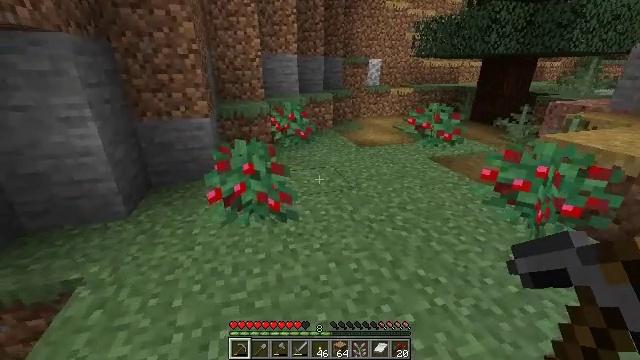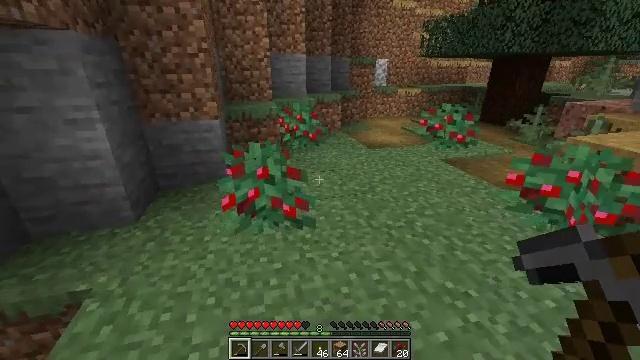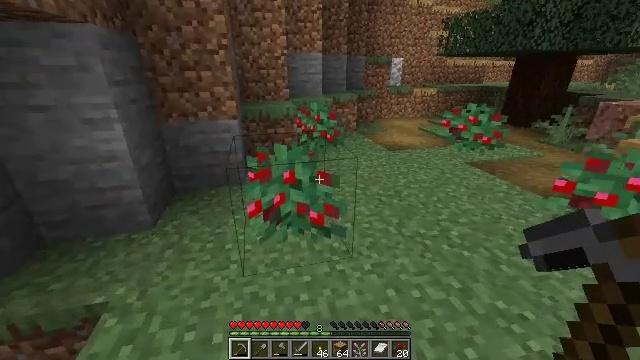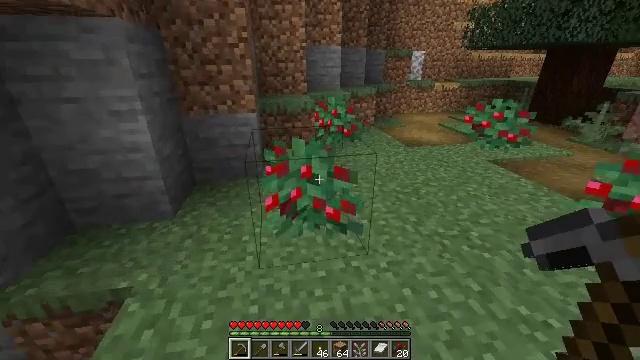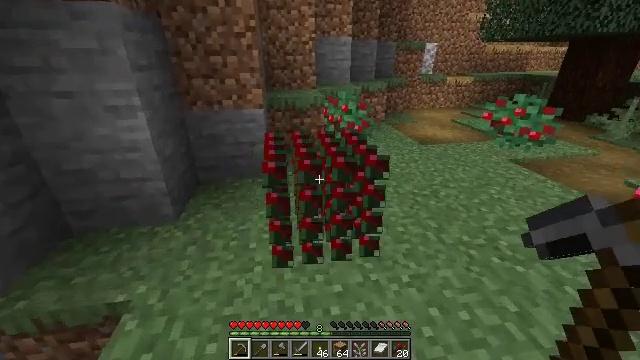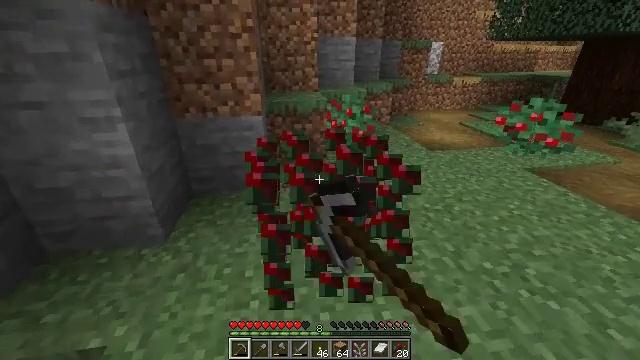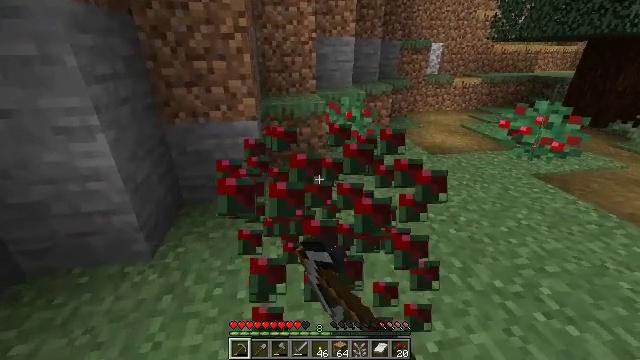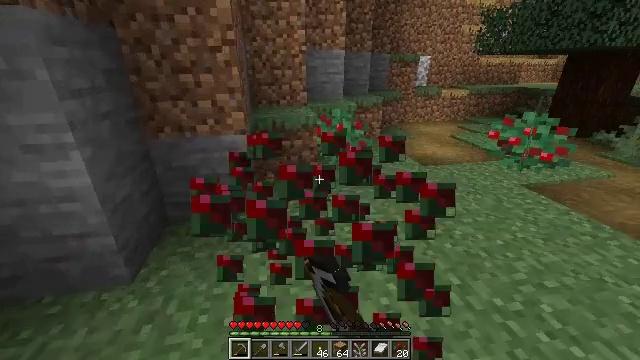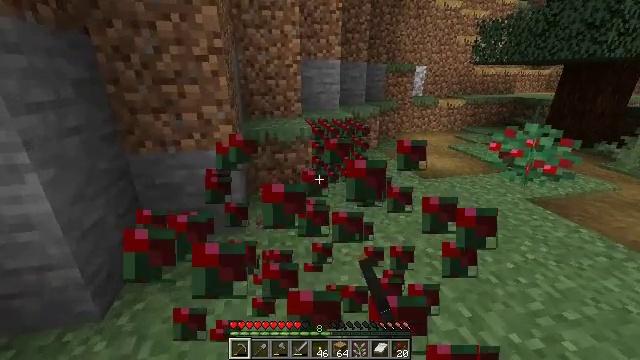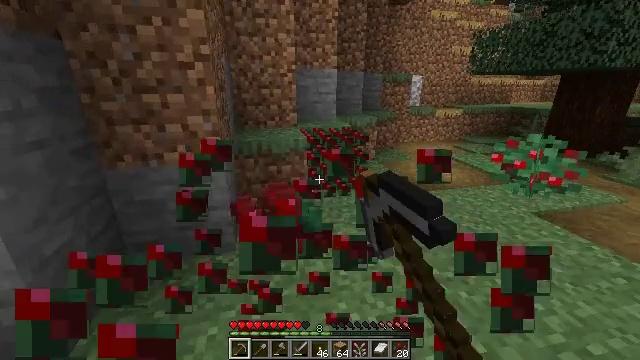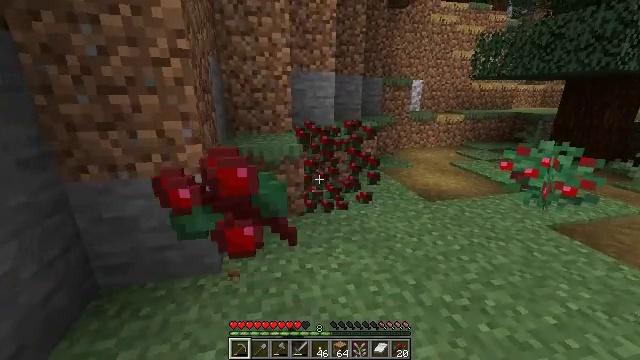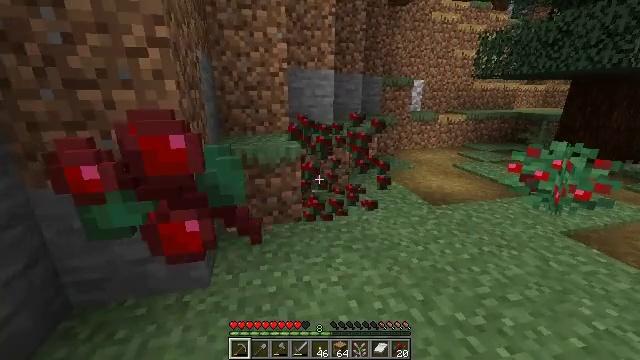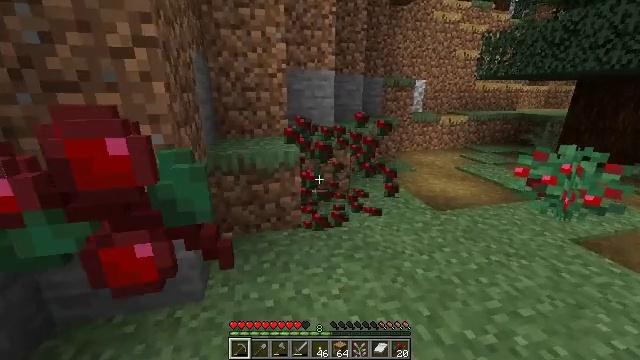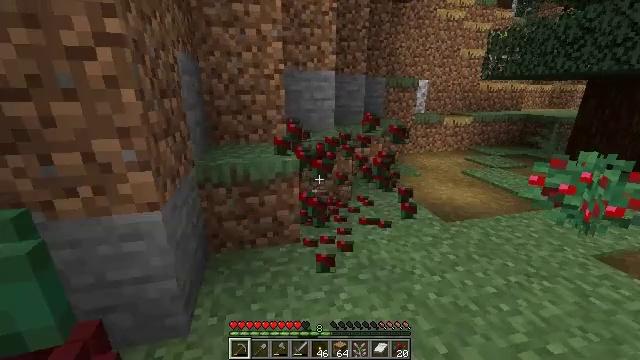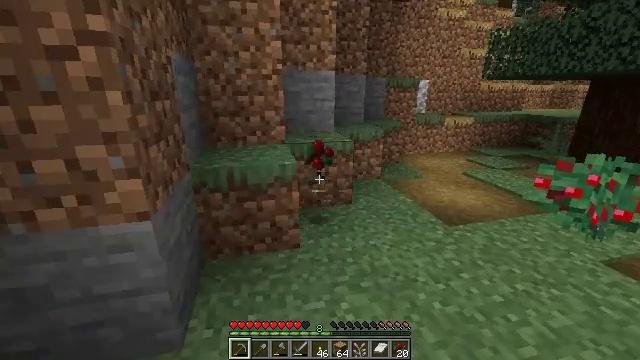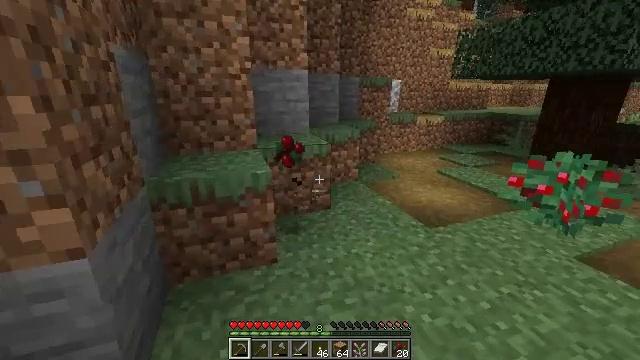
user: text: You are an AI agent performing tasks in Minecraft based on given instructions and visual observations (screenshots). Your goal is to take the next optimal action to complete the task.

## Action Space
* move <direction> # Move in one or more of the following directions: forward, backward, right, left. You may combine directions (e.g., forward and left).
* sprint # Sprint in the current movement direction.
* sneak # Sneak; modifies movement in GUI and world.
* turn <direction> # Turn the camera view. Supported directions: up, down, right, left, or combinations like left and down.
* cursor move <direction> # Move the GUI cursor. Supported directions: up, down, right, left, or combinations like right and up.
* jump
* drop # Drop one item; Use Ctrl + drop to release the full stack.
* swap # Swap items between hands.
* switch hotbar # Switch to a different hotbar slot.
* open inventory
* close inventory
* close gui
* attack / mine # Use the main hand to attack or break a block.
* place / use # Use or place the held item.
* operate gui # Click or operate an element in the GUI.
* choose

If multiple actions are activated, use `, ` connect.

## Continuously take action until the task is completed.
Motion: motion action
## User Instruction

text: Gather materials from the sweet berry bush.
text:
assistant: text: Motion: move forward and move left
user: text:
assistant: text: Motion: move forward and move left, turn left
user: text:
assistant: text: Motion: move forward, turn left and down
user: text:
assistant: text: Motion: move forward, turn left and down, attack / mine
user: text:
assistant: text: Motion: move forward, attack / mine
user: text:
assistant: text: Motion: move forward, attack / mine
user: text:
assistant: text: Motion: move forward, turn right and up, attack / mine
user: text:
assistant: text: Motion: move forward, turn up, attack / mine
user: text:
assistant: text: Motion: move forward, turn up, attack / mine
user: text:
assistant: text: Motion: move forward, attack / mine
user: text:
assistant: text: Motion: move forward, attack / mine
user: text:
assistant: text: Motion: move forward, attack / mine
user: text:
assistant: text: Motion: move forward, attack / mine
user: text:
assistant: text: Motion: move forward, attack / mine
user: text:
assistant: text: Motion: move forward, turn right, attack / mine
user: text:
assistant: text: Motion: move forward, turn right, attack / mine
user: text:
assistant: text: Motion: move forward, turn right, attack / mine
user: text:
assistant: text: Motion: move forward, turn right, attack / mine
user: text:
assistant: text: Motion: move forward and move left, turn right, attack / mine
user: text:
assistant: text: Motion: move forward and move left, turn right, attack / mine
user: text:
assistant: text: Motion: move forward and move left, turn right, attack / mine
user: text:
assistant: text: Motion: move forward and move left, turn right, attack / mine
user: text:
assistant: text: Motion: attack / mine